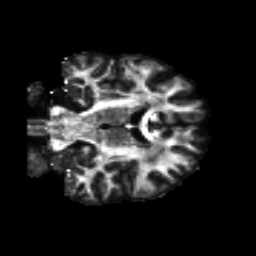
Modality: FA
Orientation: coronal
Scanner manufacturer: siemens
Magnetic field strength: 3 T
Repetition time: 4.16 s
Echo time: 0.0806 s